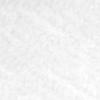
Label: no_change